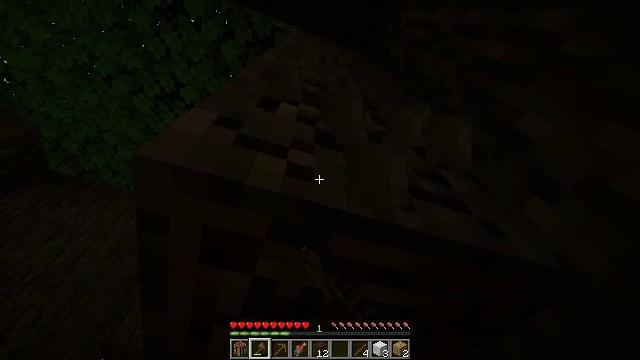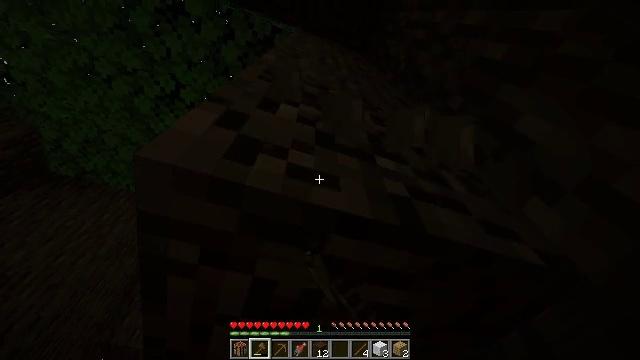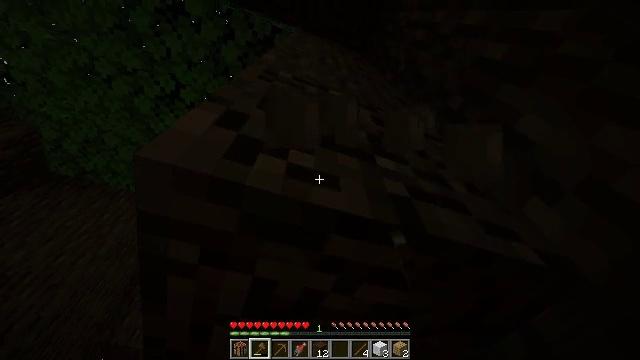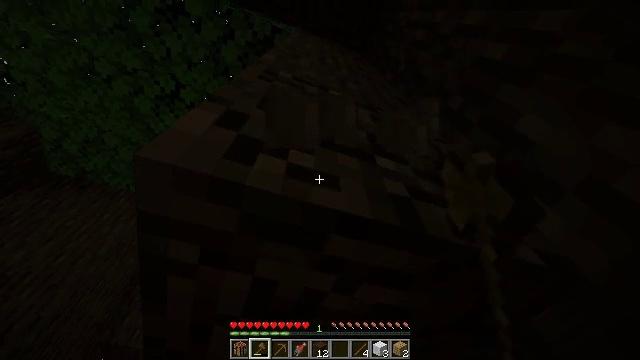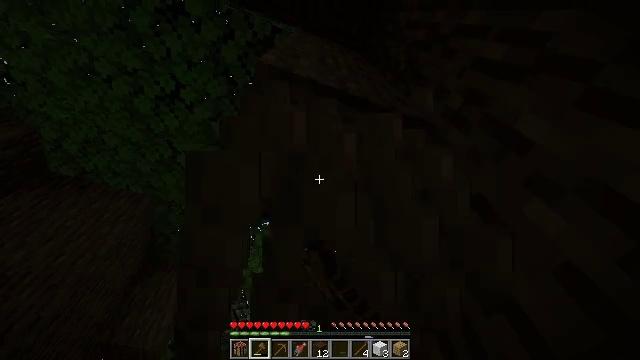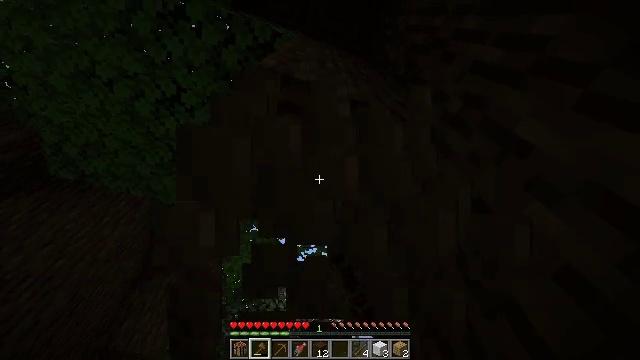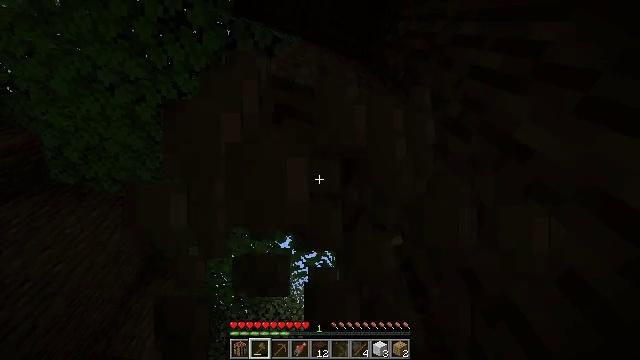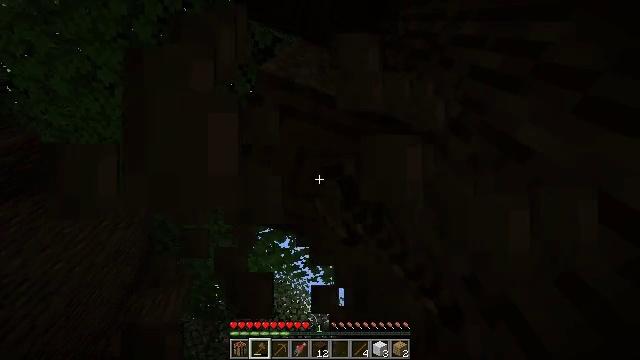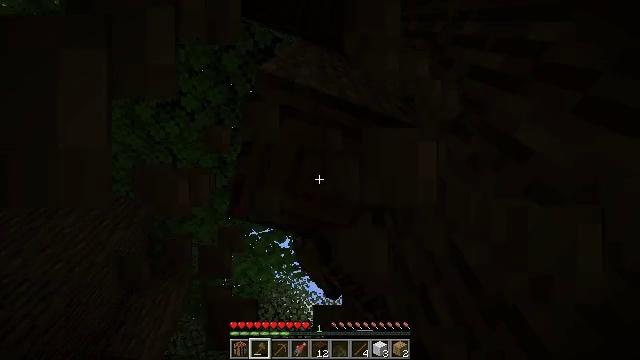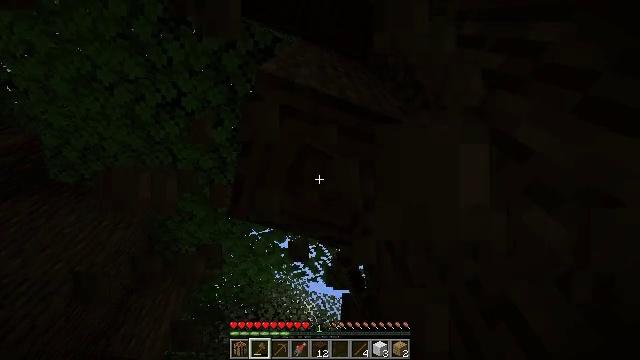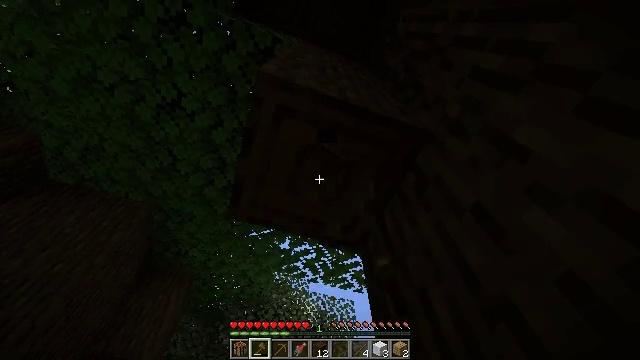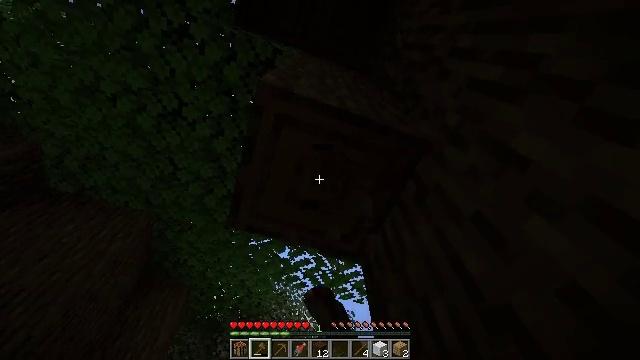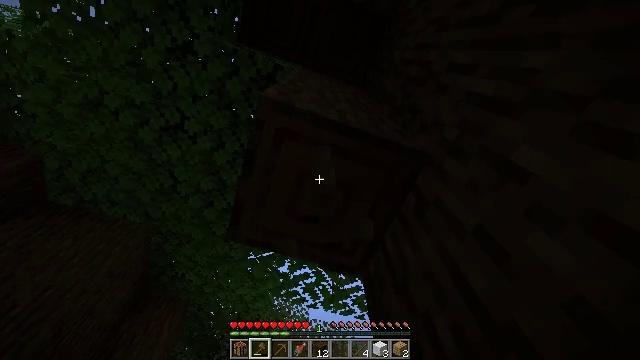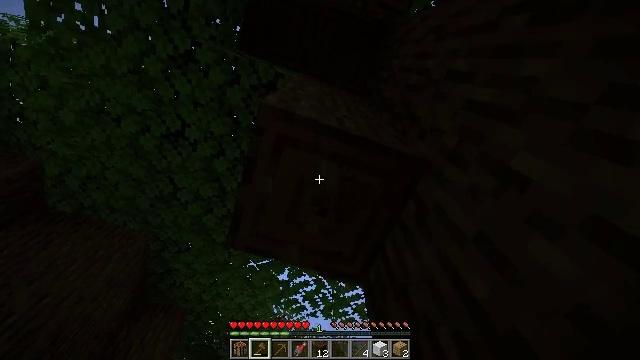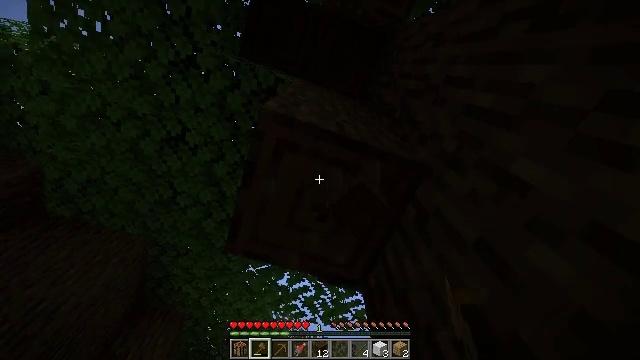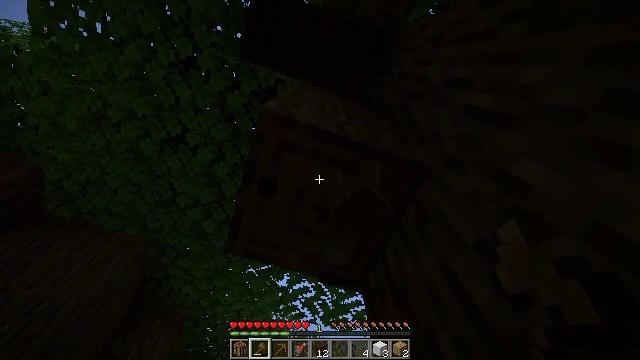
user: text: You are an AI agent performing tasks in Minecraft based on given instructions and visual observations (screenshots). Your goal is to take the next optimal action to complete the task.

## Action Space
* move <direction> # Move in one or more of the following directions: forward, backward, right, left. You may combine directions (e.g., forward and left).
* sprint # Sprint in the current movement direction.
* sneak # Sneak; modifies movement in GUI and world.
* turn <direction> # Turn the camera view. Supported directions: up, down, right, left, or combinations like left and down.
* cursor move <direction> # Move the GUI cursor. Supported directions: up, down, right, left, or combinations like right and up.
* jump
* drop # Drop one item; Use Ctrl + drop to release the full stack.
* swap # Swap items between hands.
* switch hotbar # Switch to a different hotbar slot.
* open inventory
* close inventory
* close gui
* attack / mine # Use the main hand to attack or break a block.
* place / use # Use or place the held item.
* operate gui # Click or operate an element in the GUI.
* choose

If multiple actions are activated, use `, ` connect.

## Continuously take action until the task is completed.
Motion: motion action
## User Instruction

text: Mine the dark oak log from a tree.
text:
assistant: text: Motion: attack / mine
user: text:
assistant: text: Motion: attack / mine
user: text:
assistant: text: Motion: attack / mine
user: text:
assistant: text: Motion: attack / mine
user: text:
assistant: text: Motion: attack / mine
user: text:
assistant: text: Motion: attack / mine
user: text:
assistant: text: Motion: attack / mine
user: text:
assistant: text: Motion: attack / mine
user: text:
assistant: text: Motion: attack / mine
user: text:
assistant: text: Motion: attack / mine
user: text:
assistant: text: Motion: turn up, attack / mine
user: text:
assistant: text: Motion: turn up, attack / mine
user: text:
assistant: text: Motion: turn up, attack / mine
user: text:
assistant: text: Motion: turn up, attack / mine
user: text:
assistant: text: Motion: attack / mine
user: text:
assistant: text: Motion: attack / mine
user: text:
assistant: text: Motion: attack / mine
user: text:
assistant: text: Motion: attack / mine
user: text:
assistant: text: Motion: attack / mine
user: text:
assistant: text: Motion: attack / mine
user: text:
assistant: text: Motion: attack / mine
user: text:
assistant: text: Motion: turn up, attack / mine
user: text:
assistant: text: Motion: move forward, turn up, attack / mine
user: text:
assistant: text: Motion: move forward, turn up, attack / mine
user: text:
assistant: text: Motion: move forward, attack / mine
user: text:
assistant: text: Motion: attack / mine
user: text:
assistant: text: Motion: attack / mine
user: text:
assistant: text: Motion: attack / mine
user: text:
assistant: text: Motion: attack / mine
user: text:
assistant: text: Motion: attack / mine